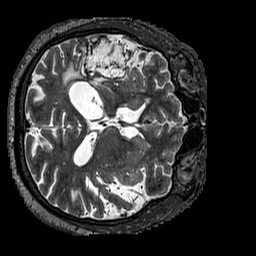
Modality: T2w
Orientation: axial
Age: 55
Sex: male
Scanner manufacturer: siemens
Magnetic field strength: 3 T
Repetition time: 3.2 s
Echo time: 0.567 s